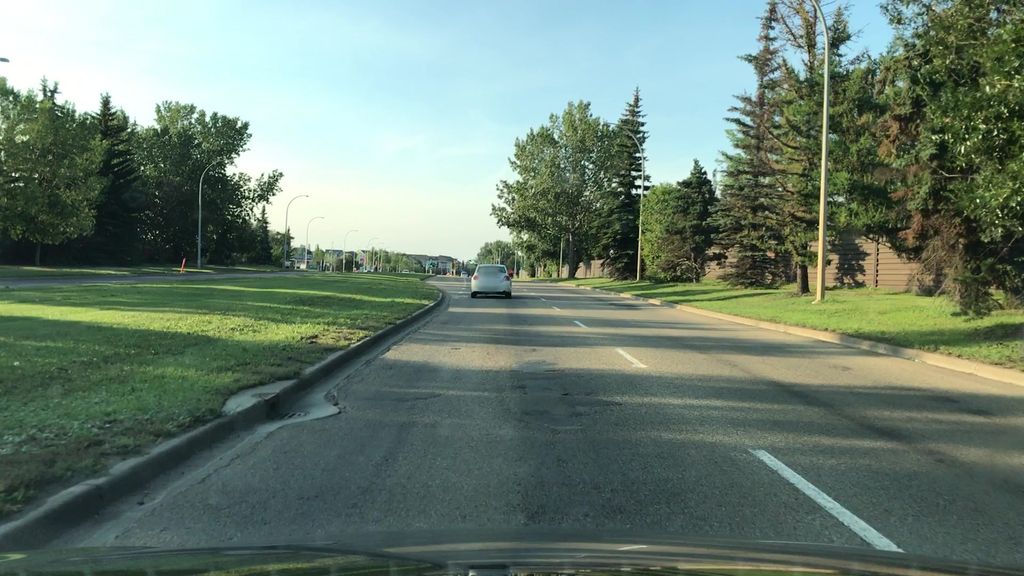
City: edmonton